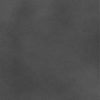
Label: dusty